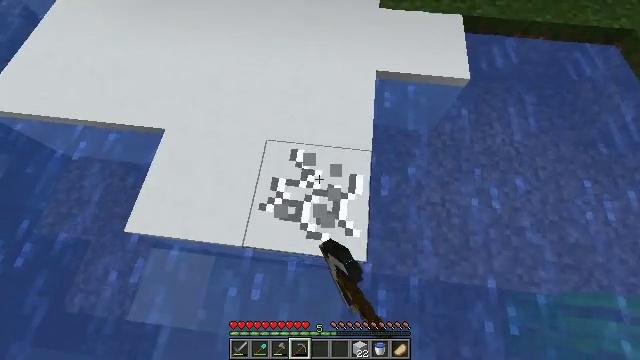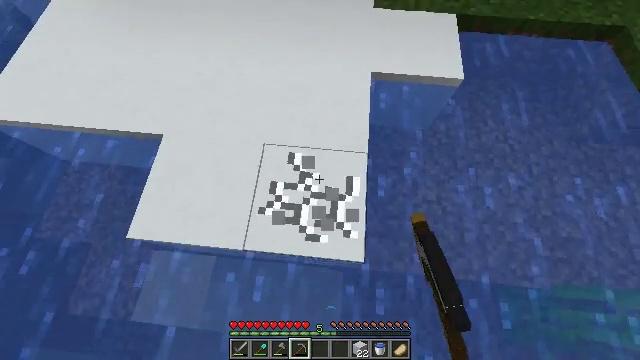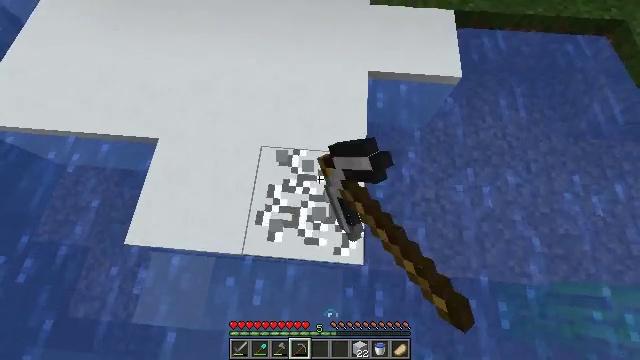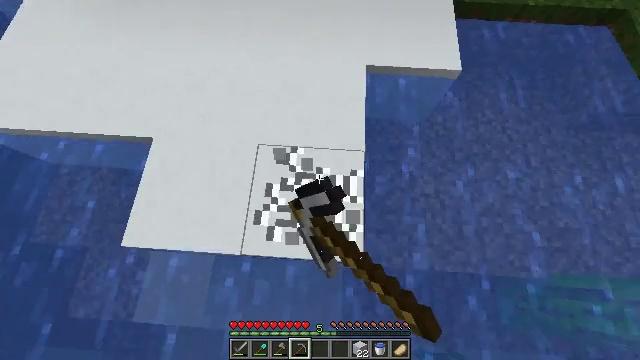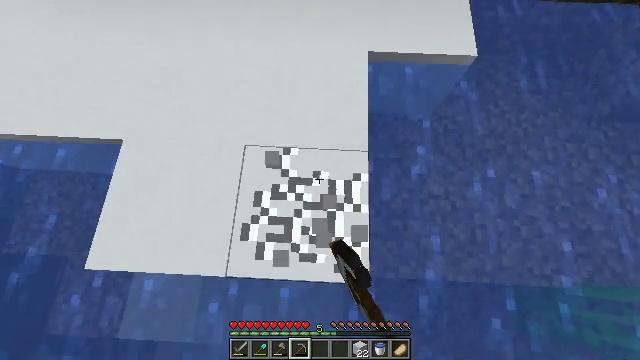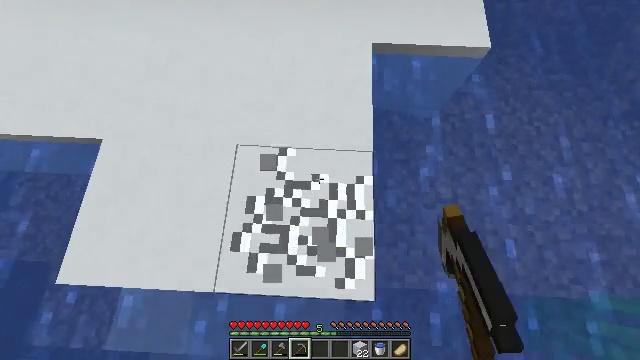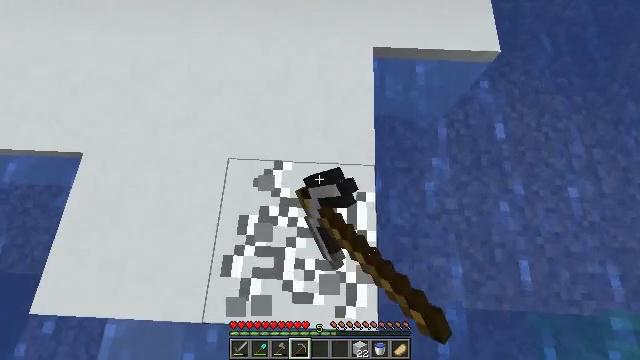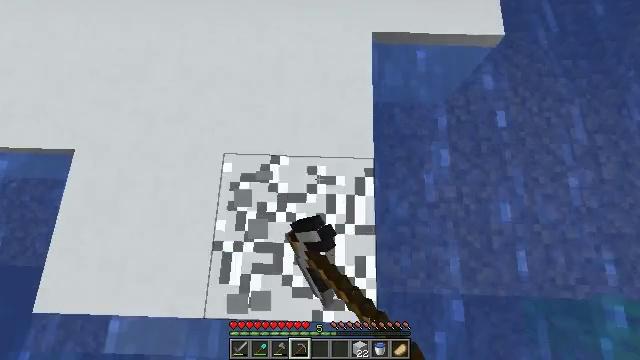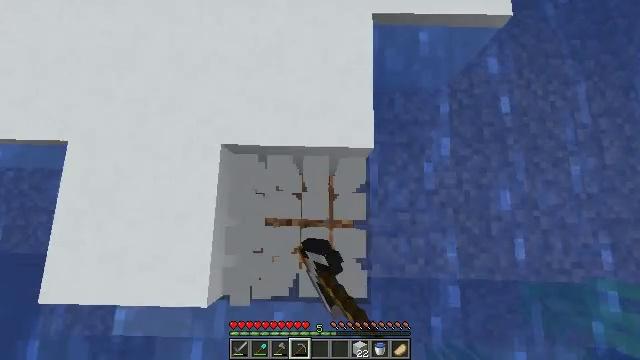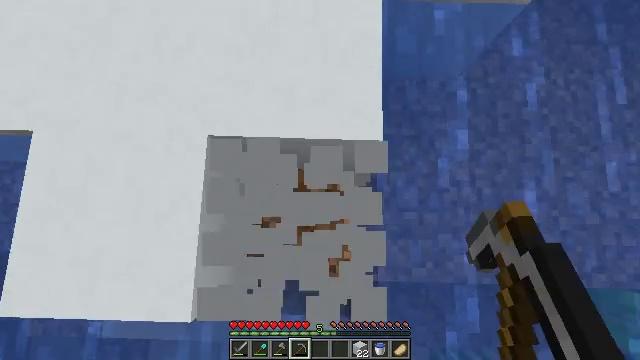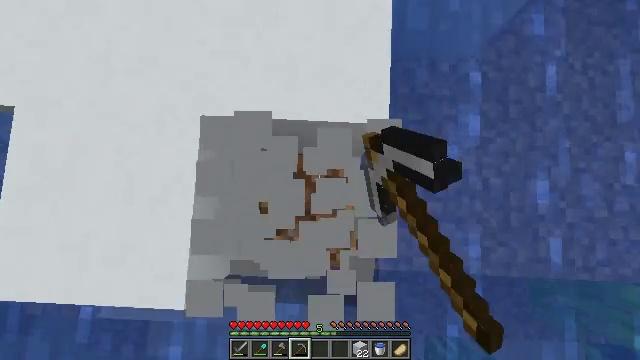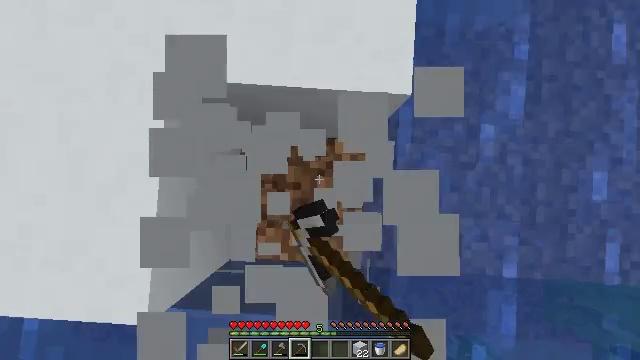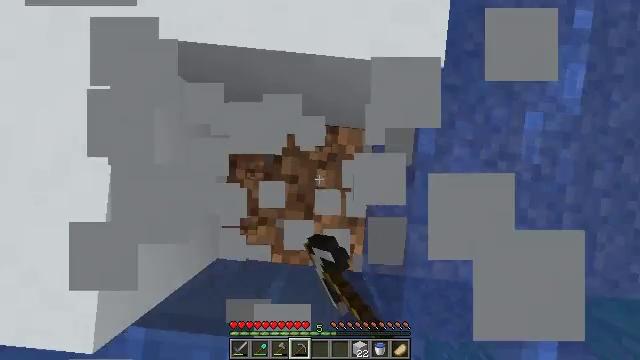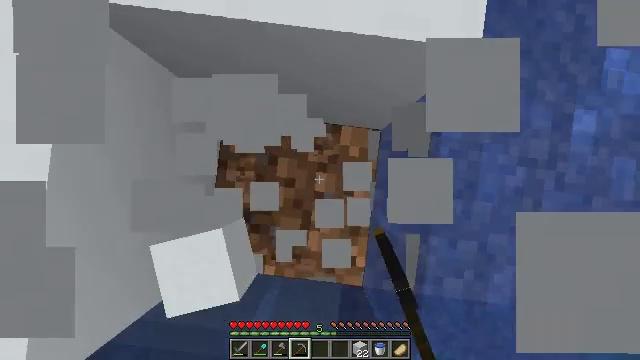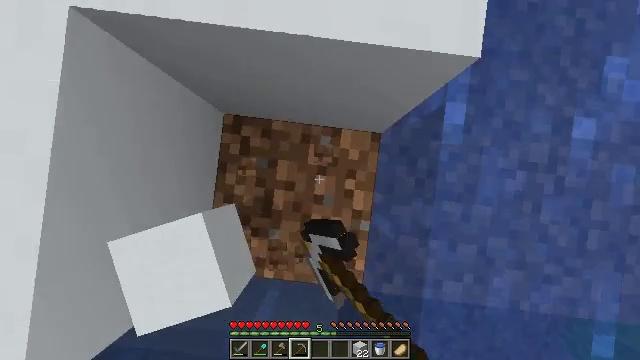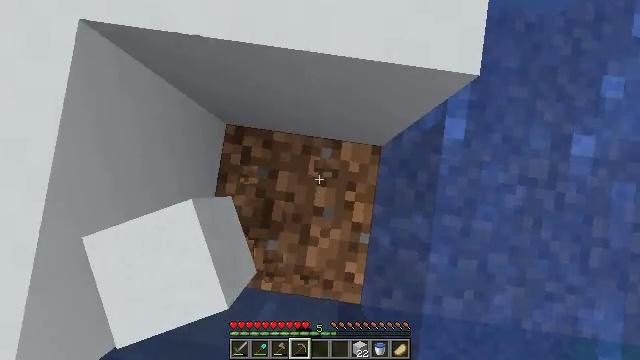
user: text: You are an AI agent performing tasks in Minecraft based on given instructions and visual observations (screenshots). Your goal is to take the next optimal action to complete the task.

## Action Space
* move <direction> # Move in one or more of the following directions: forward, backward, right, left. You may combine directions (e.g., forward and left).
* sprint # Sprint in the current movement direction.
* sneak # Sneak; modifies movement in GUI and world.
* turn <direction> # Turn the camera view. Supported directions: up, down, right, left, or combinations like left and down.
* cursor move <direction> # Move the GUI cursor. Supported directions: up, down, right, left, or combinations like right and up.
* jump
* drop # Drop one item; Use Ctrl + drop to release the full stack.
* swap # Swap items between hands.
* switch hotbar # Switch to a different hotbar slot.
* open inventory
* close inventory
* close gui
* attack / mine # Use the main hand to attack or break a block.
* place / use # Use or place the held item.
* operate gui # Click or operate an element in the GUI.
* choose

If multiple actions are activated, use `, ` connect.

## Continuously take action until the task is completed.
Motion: motion action
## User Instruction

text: Break the white concrete to gather it.
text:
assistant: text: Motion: move forward, turn right and down, attack / mine, jump
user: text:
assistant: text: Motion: move forward, turn down, attack / mine
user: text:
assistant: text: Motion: move forward, turn down, attack / mine
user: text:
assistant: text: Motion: move forward, turn right and down, attack / mine
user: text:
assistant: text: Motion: move forward, attack / mine
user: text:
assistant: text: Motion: attack / mine
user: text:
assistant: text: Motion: turn down, attack / mine
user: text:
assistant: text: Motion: turn down, attack / mine
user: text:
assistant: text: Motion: turn down, attack / mine
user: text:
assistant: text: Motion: turn left and down, attack / mine
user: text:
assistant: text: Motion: turn left and down, attack / mine
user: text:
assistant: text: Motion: turn left and down, attack / mine
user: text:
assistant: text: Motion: turn left and down, attack / mine
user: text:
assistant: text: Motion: attack / mine
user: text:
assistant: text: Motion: turn left and up, attack / mine
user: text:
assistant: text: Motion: turn left and up, attack / mine
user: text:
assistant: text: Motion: turn left and up, attack / mine
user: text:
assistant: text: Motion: turn up, attack / mine
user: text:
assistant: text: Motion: attack / mine
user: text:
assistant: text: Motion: attack / mine
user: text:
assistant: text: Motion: attack / mine
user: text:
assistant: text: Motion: attack / mine
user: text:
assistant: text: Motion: turn right, attack / mine
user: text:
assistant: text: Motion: turn right and up, attack / mine
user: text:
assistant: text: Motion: turn right and up, attack / mine
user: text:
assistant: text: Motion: turn right and up, attack / mine
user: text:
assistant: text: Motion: move forward, attack / mine
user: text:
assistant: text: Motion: move forward, attack / mine
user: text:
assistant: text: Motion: move forward, attack / mine
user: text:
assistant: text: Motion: move forward, attack / mine